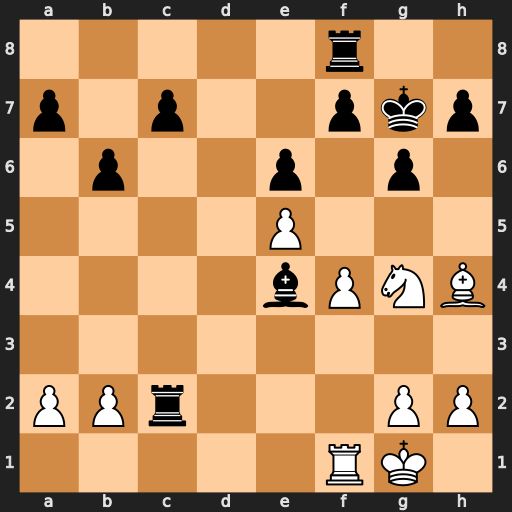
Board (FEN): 5r2/p1p2pkp/1p2p1p1/4P3/4bPNB/8/PPr3PP/5RK1
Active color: w
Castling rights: -
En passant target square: -
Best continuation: Bf6+ Kg8 Nh6#